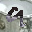
Label: 9